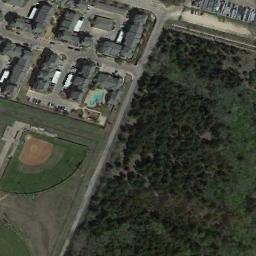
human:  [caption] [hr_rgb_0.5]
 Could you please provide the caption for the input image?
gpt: There is a baseball diamond in the grass on the bottom of the houses next to the brushwood .

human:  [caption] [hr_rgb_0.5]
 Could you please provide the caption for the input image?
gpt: A baseball diamond is next to many buildings and trees .

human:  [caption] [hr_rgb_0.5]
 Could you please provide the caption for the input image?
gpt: A baseball diamond next to the forest and the residential area around it .

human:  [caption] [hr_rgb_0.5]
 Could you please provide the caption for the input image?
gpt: The picture shows three baseball fields and a row of black houses .

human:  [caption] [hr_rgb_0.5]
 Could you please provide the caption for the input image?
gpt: Many buildings are next to  the  baseball diamond .